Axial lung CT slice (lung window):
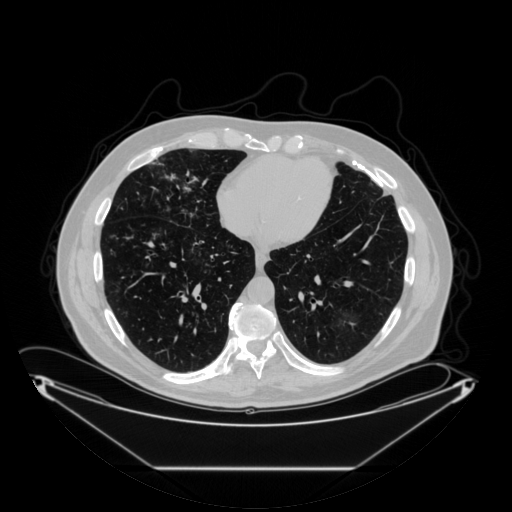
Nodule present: no